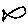
Label: fish